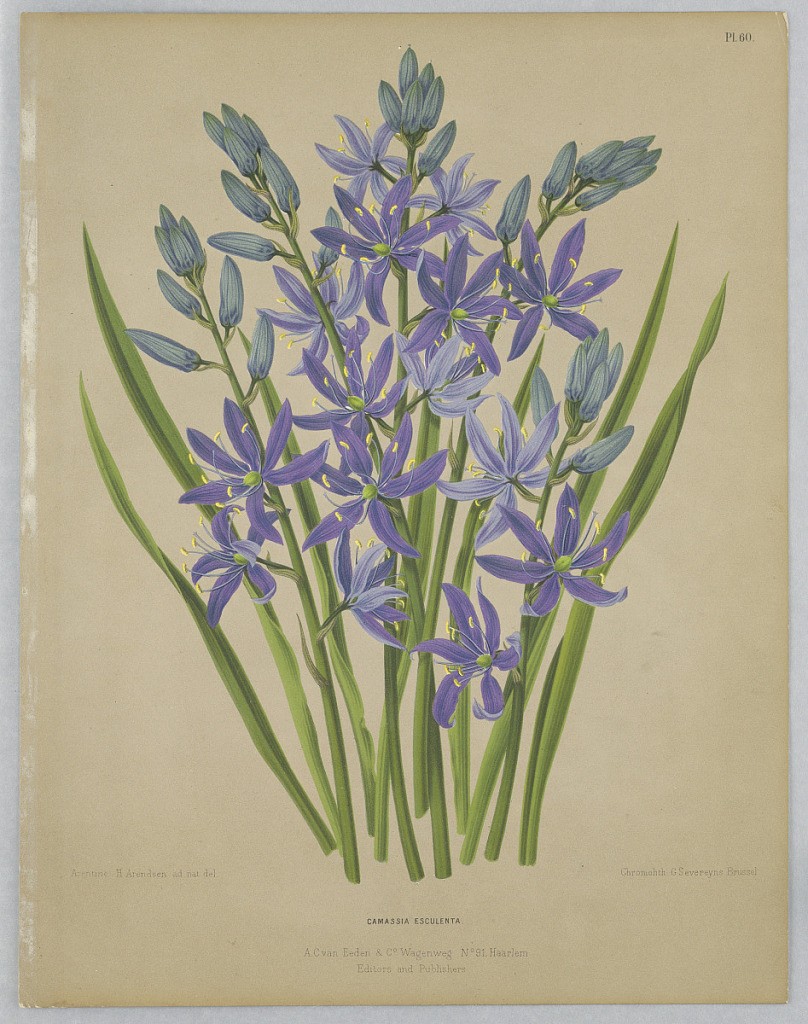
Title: Camassia Esculenta, Plate 60 from A. C. Van Eeden's "Flora of Haarlem"
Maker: Arentine H. Arendsen, Dutch, 1836 - 1915
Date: ca. 1881
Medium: Chromolithograph on paper
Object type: Print
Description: Disbound color plate "Camassia Esculenta" from A. C. Van Eeden's "Flora of Haarlem."